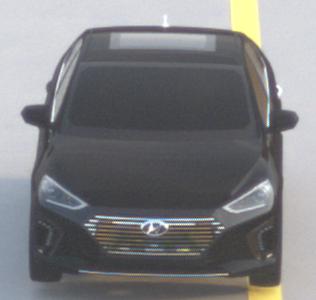
Make: Hyundai
Model: IONIQ Hybrid
Detailed model: IONIQ (AE) Hybrid
Model produced from: 2016/10
Model produced until: 2018/08
Doors: 5
Color: black
Road condition: dry road
Daytime: sunrise or sunset
Contrast: low contrast